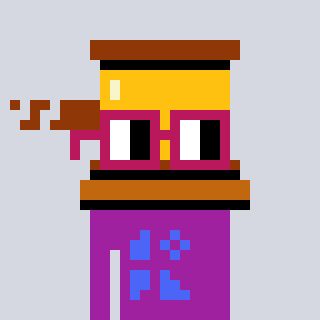
a pixel art character with square dark red glasses, a gavel-shaped head and a magenta-colored body on a cool background